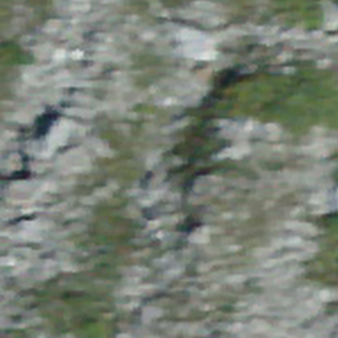
Label: other